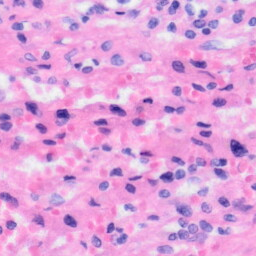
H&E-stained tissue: Liver